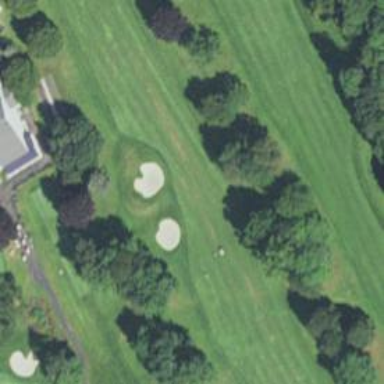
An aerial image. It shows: Scenic golf fairway.